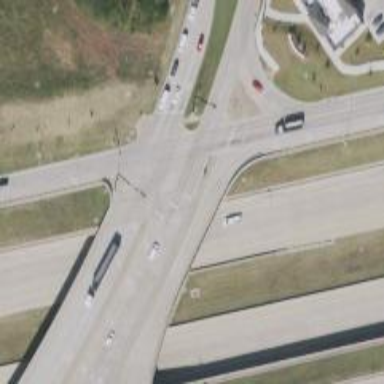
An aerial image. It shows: Secondary link road.